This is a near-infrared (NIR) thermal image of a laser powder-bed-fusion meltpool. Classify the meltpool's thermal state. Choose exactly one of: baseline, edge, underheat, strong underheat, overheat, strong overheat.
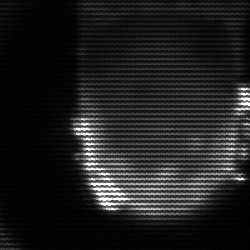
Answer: baseline